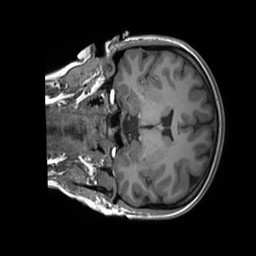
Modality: T1w
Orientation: coronal
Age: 20
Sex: female
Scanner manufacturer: siemens
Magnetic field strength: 3 T
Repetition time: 1.8 s
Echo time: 0.00232 s